Question: This is a quite silly question but I can not find a way to make it work. Its related with the visualisation of my nodes and their labels in the neo4j server.
I have created a small number of nodes with two labels. The first one is called: PseudoNode and the second one: RealNode.
When I try to change the color of one label the visualisation rule applies also to the nodes which belong to the second label. Here is an image:
Why this happens?

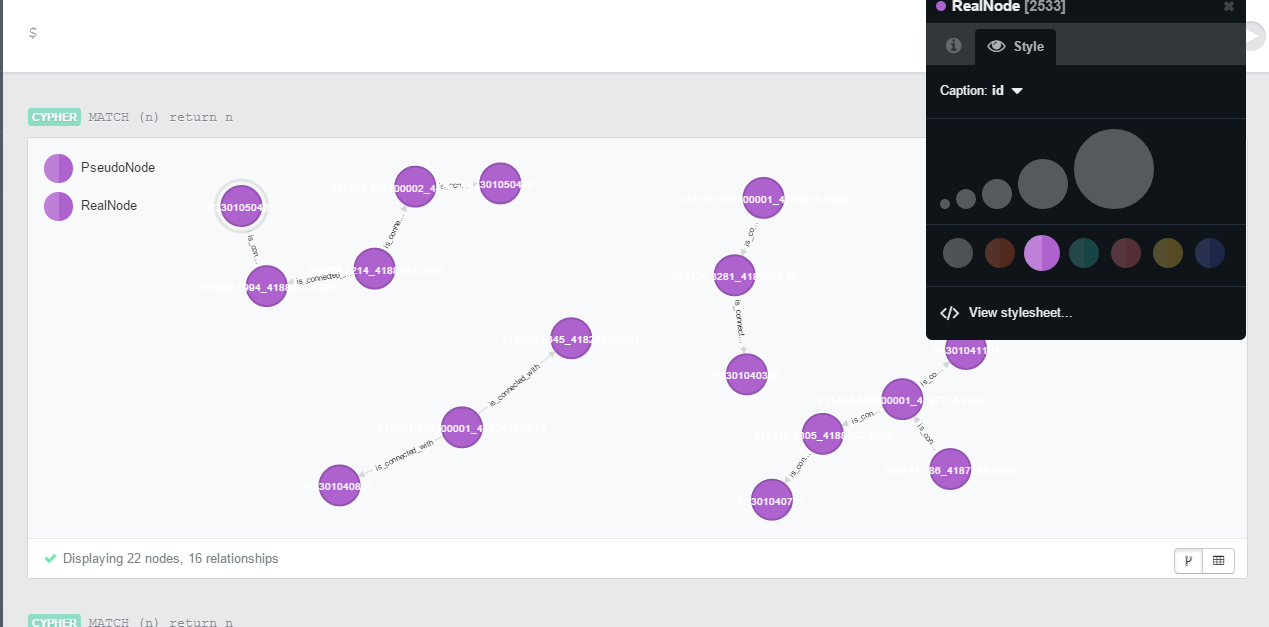
Answer: I've run into this before. I think it's a bug in the web console. If you click on 'View stylesheet' you can download the stylesheet and edit it locally and then upload it again by dragging it to the place where it says to drag it. Often I just clear out the stylesheet except for the first few about node/relationship.